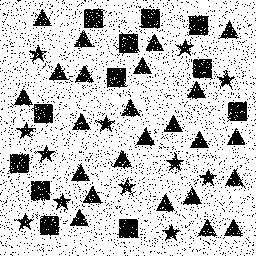
Squares: 12
Triangles: 24
Stars: 12
Total shapes: 48